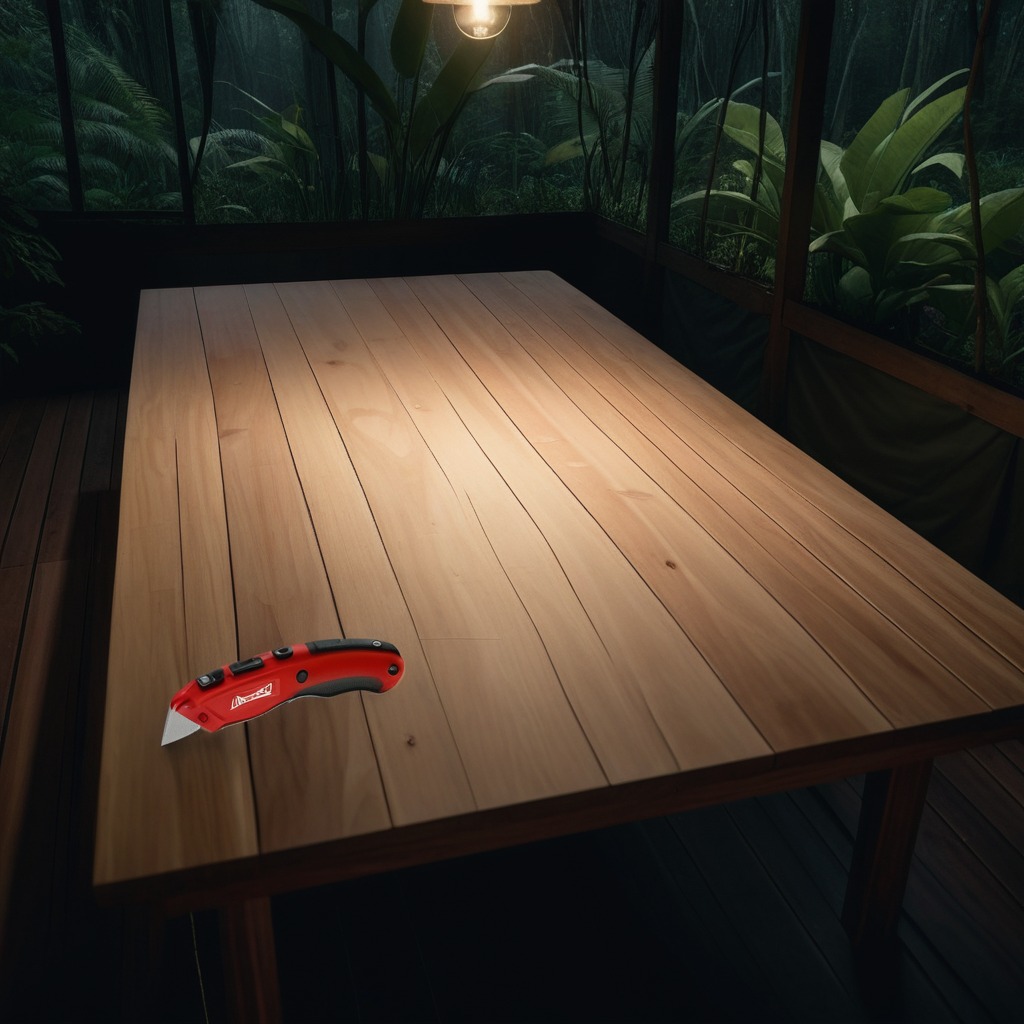
A utility knife is lying on a wooden table inside a jungle field workshop tent at night.